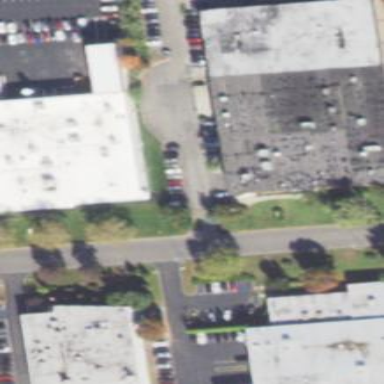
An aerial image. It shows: Commercial building.